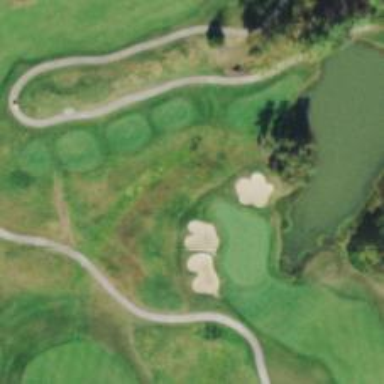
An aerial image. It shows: Golf hole.